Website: lowes
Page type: customer-info-address
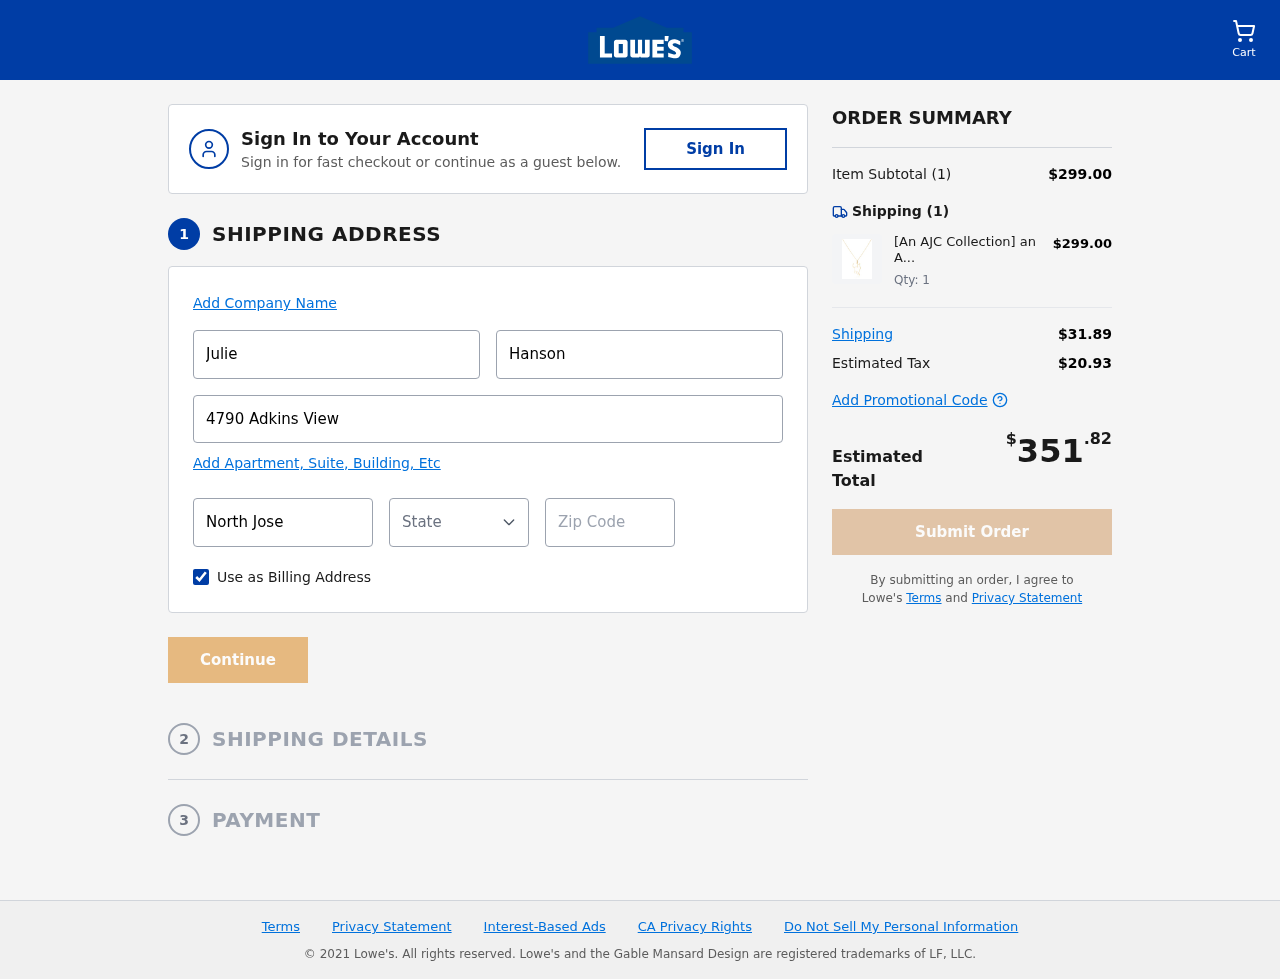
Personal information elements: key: PII_CITY
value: North Jose
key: PII_FIRSTNAME
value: Julie
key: PII_LASTNAME
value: Hanson
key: PII_POSTCODE
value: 17080
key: PII_STATE_ABBR
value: AL
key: PII_STREET
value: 4790 Adkins View
Product elements: key: PRODUCT1_NAME
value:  [An AJC Collection] an AJC Collection K10 iero-go-rudonekotya-munekkuresu 5431 – 0287 – 0015 – 0000
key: PRODUCT1_PRICE
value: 299
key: PRODUCT1_QUANTITY
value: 1
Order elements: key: ORDER_NUM_ITEMS
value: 1
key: ORDER_SUBTOTAL
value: $299.00
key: ORDER_NUM_ITEMS2
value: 1
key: ORDER_SHIPPING_COST
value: $31.89
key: ORDER_TAX
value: $20.93
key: ORDER_TOTAL
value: $351.82